Question: I have a form with 'inputs' having 'placeholders' showing '*' for required field in addition to helper text.
What i want is to change the color of '*' i.e. last character of placeholder
'''
<input type="text" placeholder="Name *" />
'''
Is there any selectors for that?
In addition to below selector, selecting a 'placeholder';
'input::-webkit-input-placeholder' (for webkit browsers)

thanks in advance!
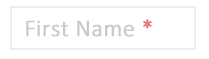
Answer: A bit tricky, and you'll have to check yourself for the different browsers' support, but here is a <URL>
'''
<input type="text" placeholder="Name" />
'''
'''
input::-webkit-input-placeholder:after{color:red;content:" *";}
'''
Just moved the * to be a part of the :after element, and styled it separately.